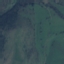
Label: Pasture